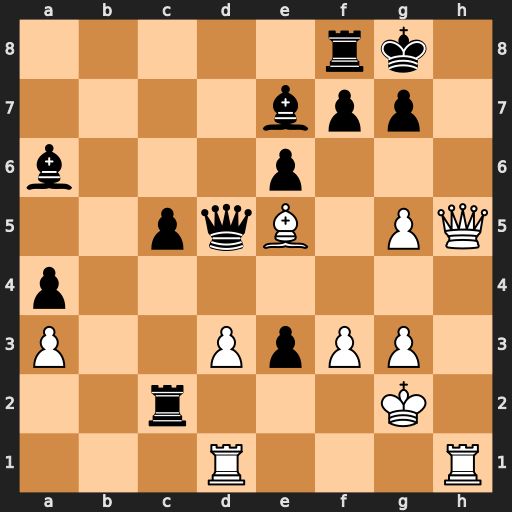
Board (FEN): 5rk1/4bpp1/b3p3/2pqB1PQ/p7/P2PpPP1/2r3K1/3R3R
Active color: w
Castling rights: -
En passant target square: -
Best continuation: Kg1 Rg2+ Kxg2 Qa2+ Kh3